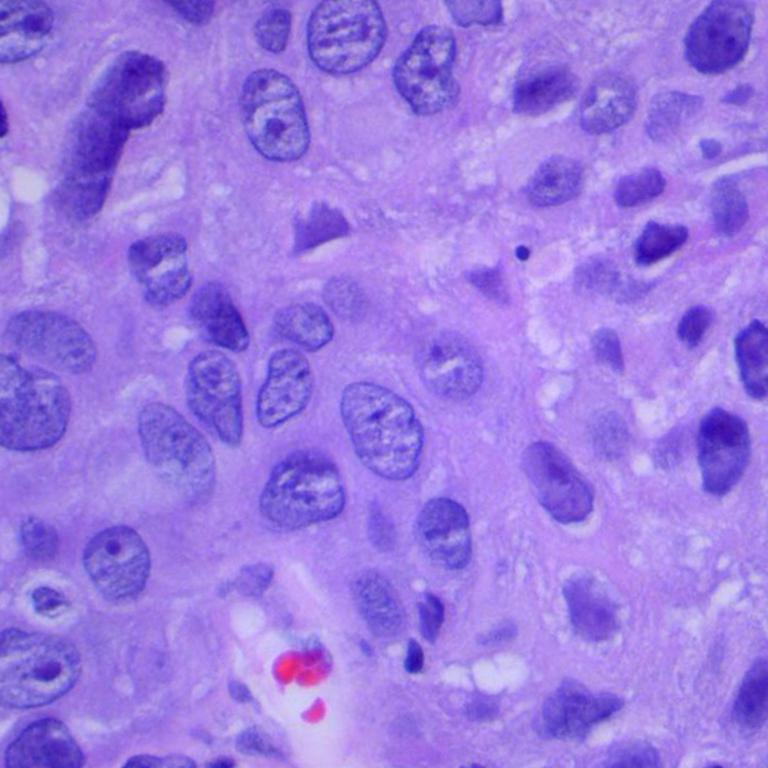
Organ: lung
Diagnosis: squamous carcinomas